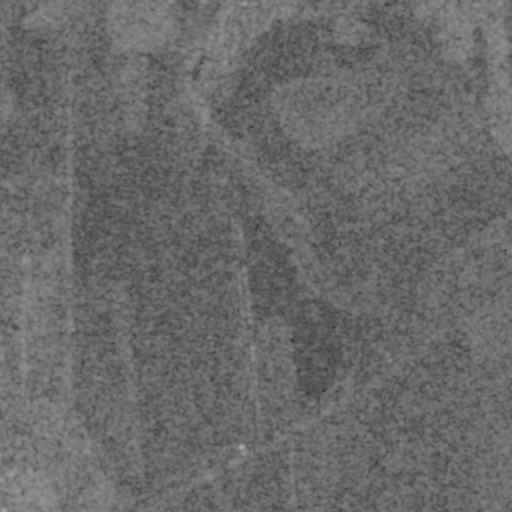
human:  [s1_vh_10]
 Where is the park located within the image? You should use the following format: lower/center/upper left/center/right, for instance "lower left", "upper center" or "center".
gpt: The park is located in the lower left of the image.
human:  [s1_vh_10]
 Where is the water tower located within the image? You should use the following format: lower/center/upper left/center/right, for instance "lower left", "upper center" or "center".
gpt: The water tower is located in the upper center of the image.
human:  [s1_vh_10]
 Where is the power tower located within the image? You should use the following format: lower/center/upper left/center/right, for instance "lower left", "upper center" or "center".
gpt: There is no power tower in the image.

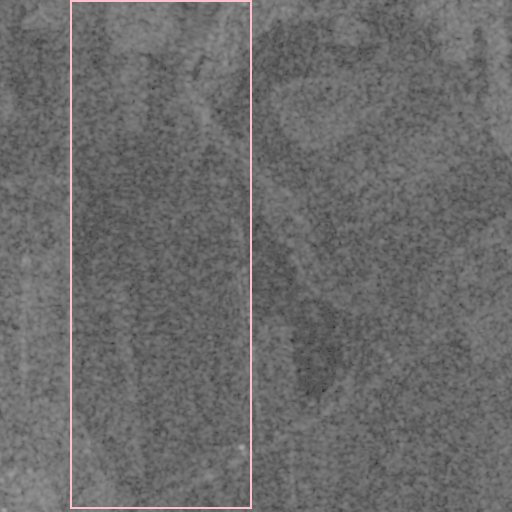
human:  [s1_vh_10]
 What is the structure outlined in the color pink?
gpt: The structure outlined in pink is a crop field.
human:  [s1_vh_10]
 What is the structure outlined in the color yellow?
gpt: There is no yellow outline.